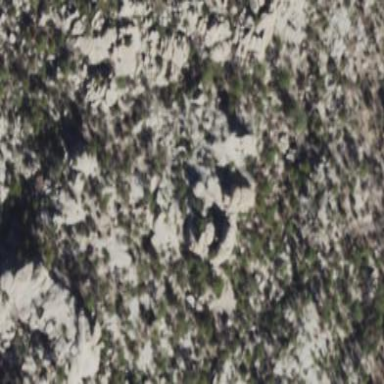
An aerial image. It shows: Landscape of bare rock.